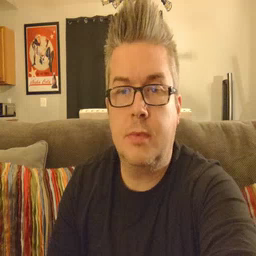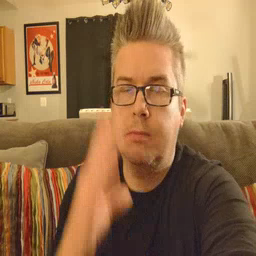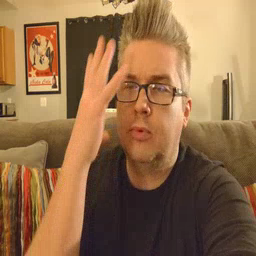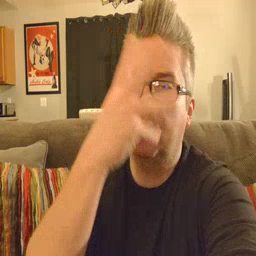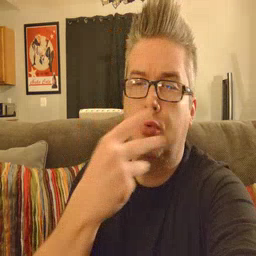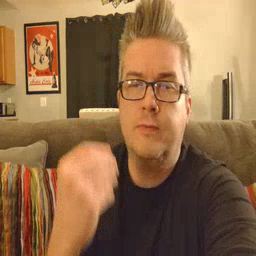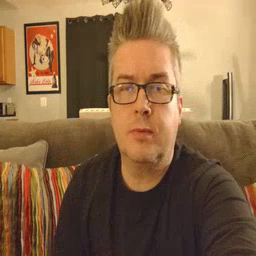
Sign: pretty